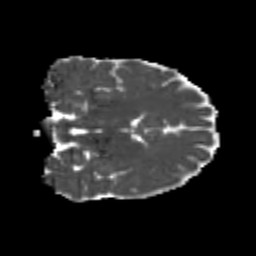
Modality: MD
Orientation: coronal
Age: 20
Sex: female
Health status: healthy
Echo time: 0.074 s